Field crop: maize
Growth stage: 2
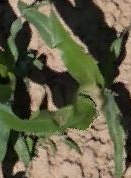
Species: maize